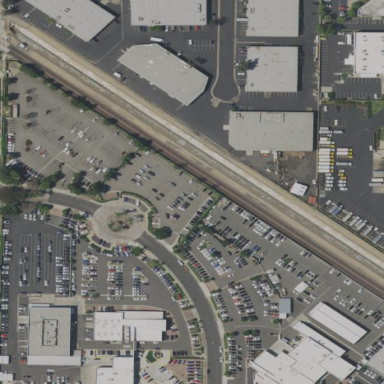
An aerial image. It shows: Retail area.